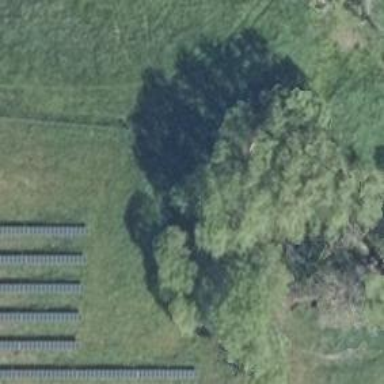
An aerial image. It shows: Single tag "natural: tree."